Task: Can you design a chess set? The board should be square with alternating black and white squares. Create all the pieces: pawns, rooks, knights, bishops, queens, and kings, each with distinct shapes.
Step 4533:
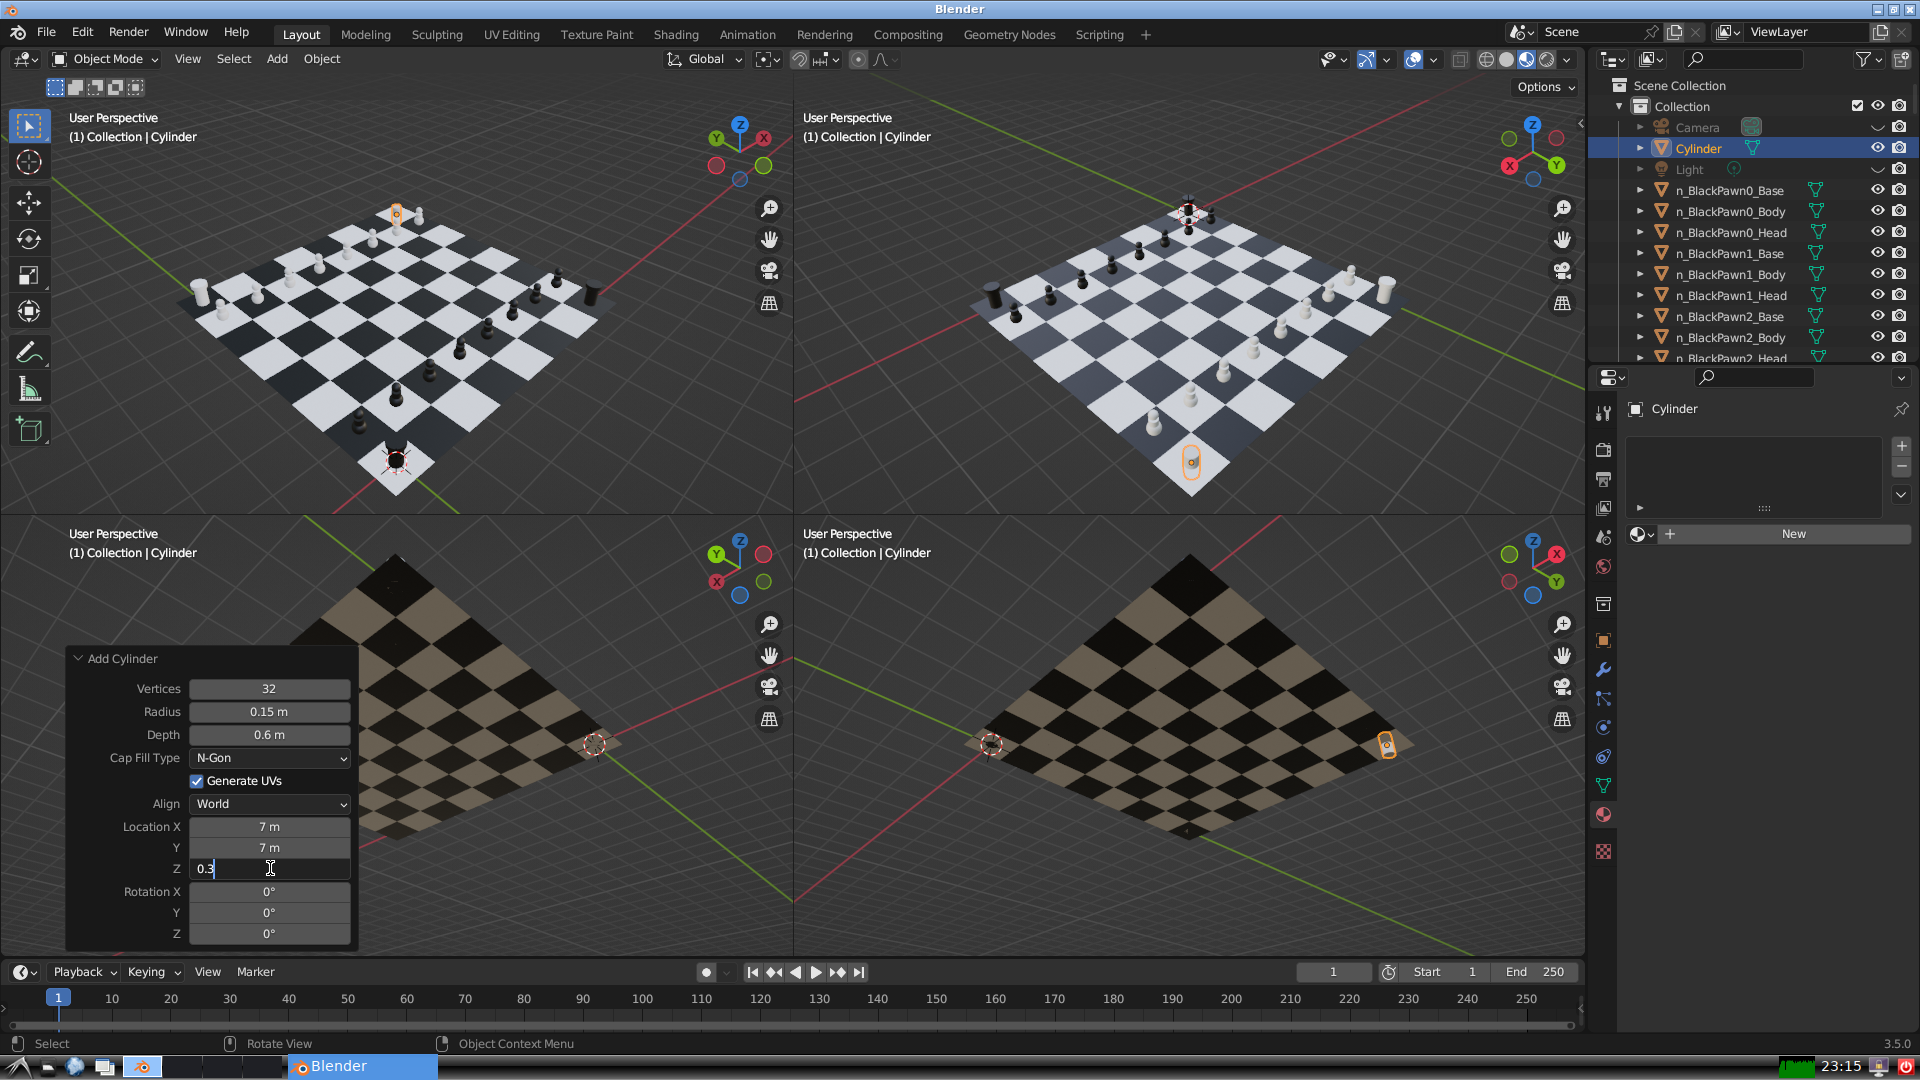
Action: {"key_press": ['Return']}